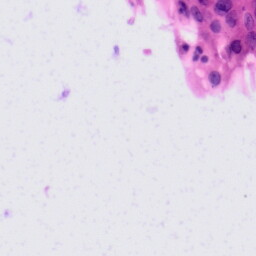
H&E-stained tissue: Tonsil